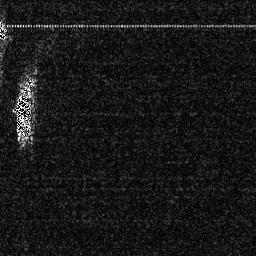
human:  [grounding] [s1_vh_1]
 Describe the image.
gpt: In the satellite image, there is  <ref>1 large ship </ref> <box>[[3, 28, 13, 56, 0]]</box> located at left.